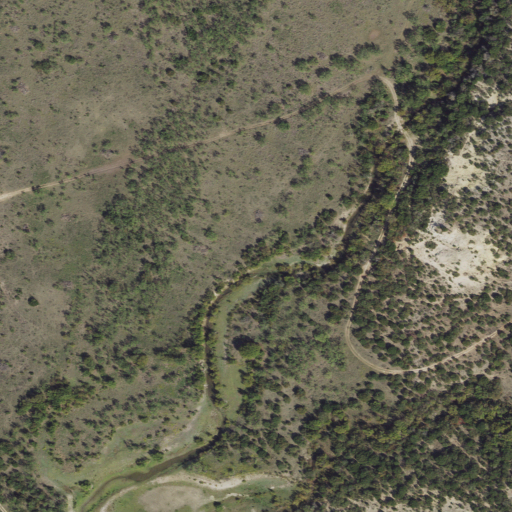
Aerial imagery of valley in Texas named Wolf Draw containing shrub, grassland, and evergreen forest